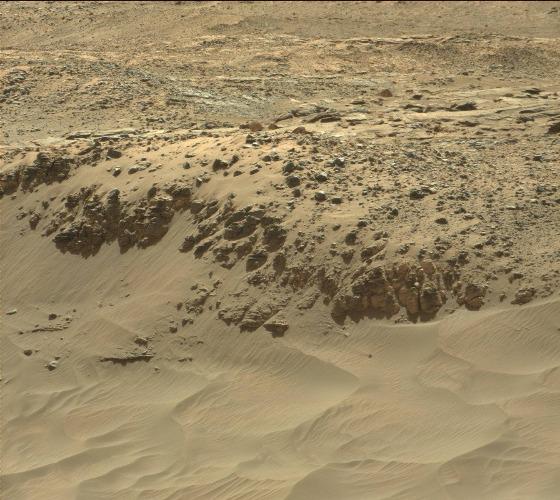
Terrain classes present: Bedrock, Gravel / Sand / Soil, Rock, Shadow